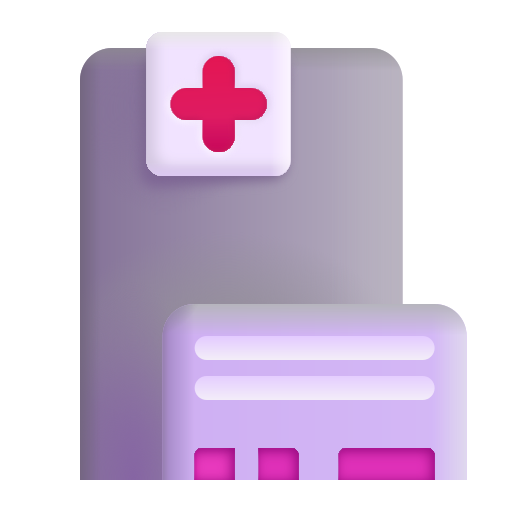
hospital color